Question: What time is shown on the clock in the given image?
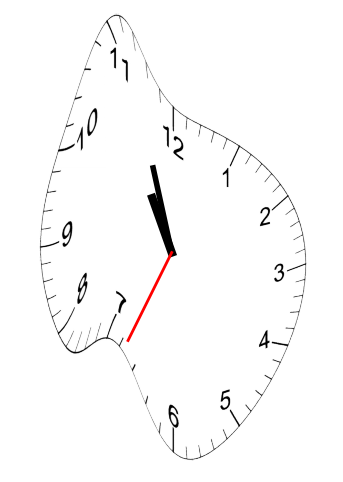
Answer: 10:56:34